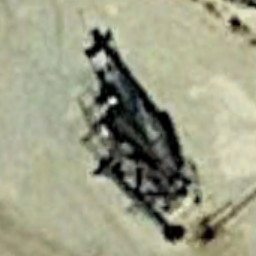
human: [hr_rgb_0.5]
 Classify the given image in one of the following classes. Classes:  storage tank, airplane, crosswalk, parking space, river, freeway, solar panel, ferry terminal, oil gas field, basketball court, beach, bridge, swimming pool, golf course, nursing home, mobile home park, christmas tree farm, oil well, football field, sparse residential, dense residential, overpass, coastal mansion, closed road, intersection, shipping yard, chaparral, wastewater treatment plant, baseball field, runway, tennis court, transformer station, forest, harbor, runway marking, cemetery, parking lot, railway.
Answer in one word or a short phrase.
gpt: oil well